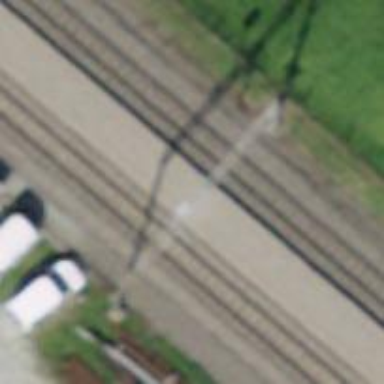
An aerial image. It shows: Power pole.